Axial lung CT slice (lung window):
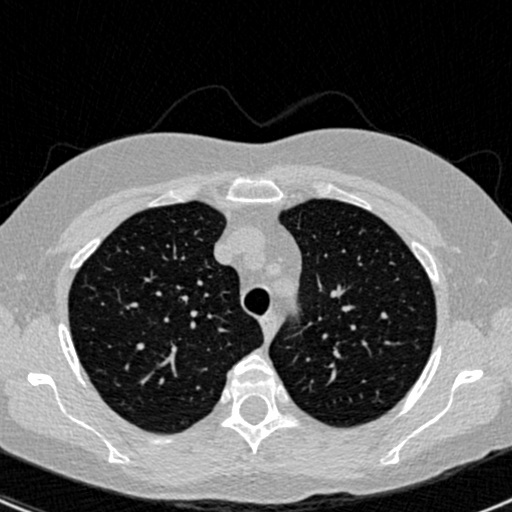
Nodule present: no